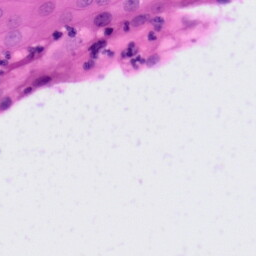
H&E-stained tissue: Tonsil